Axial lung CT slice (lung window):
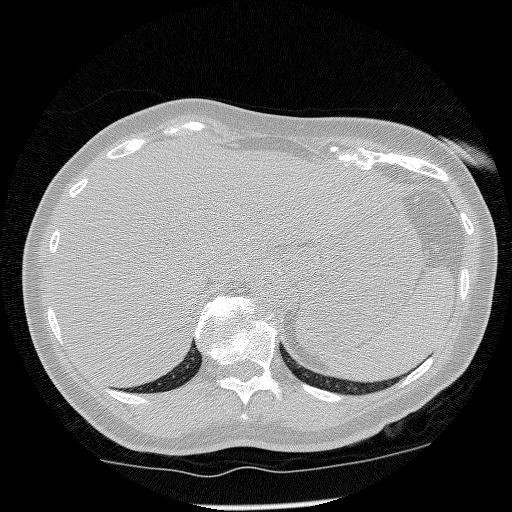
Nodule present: no